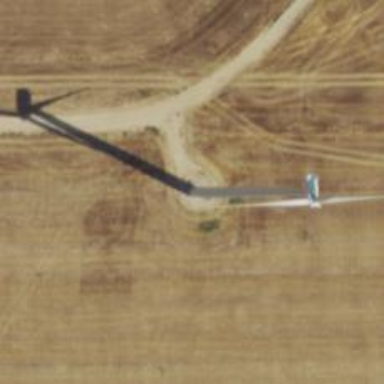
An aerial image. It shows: Wind generator powered by horizontal axis wind turbine.